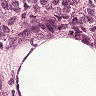
Metastatic tissue present: yes